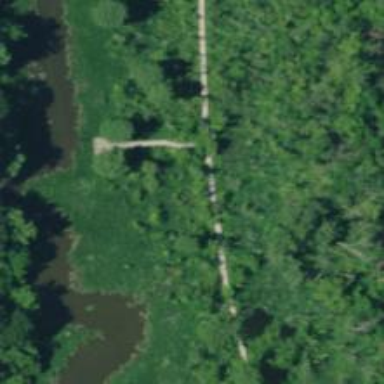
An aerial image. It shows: Footway bridge.